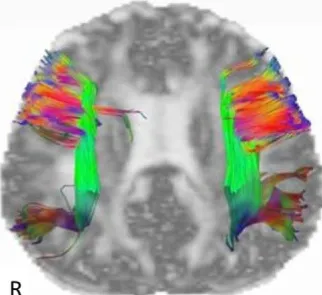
A tractogram overlaid on gFA (right) of the superior longitudinal fasciculus shows sparser tract density on the right compared with left side. Colors indicate fiber tract orientation, or directionality, such that green is anterior-posterior, red is left-right, and blue is superior-inferior.
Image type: radiology (mri)